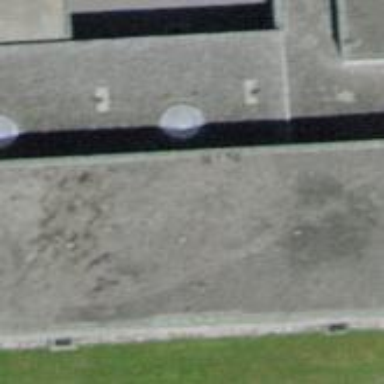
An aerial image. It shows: School building.